Question: Is there a way to eliminate the gap between two 'tbody' tags when they are both displayed inline like this?
<URL>

As you can see in the fiddle, in between the two tables there is a slight gap. I know I can get rid of this manually by using negative margin, but this seems like a hassle since I have a table with a variable number of 'tbody's.
'''
<table style="margin:0;" border="1">
<tbody style="display: inline-block; margin:0;">
<tr>
<td>
1
</td>
<td>
2
</td>
</tr>
<tr>
<td>
3
</td>
<td>
4
</td>
</tr>
</tbody>
<tbody style="display: inline-block; margin: 0;">
<tr>
<td>
1
</td>
<td>
2
</td>
</tr>
<tr>
<td>
3
</td>
<td>
4
</td>
</tr>
</tbody>
</table>
'''
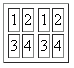
Answer: Looks like adding 'border-spacing: 0;' to your 'table' elements will help. Without this, there's 2 pixels surrounding each of the borders, which means there's 4 pixels between the tables.